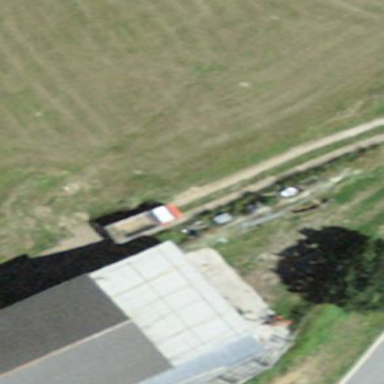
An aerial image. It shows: Stable building.